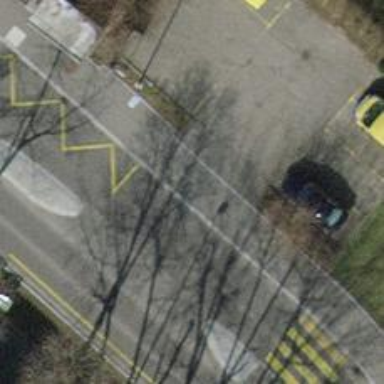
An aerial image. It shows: Unmarked crossing with traffic calming table.